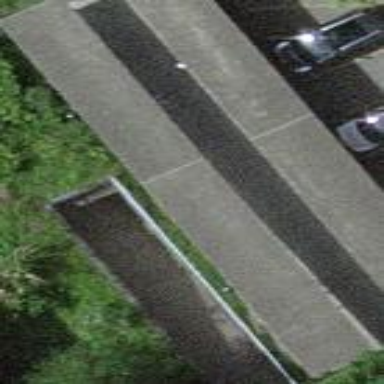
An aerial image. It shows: Bicycle parking area on roof with wall loops for securing bicycles.